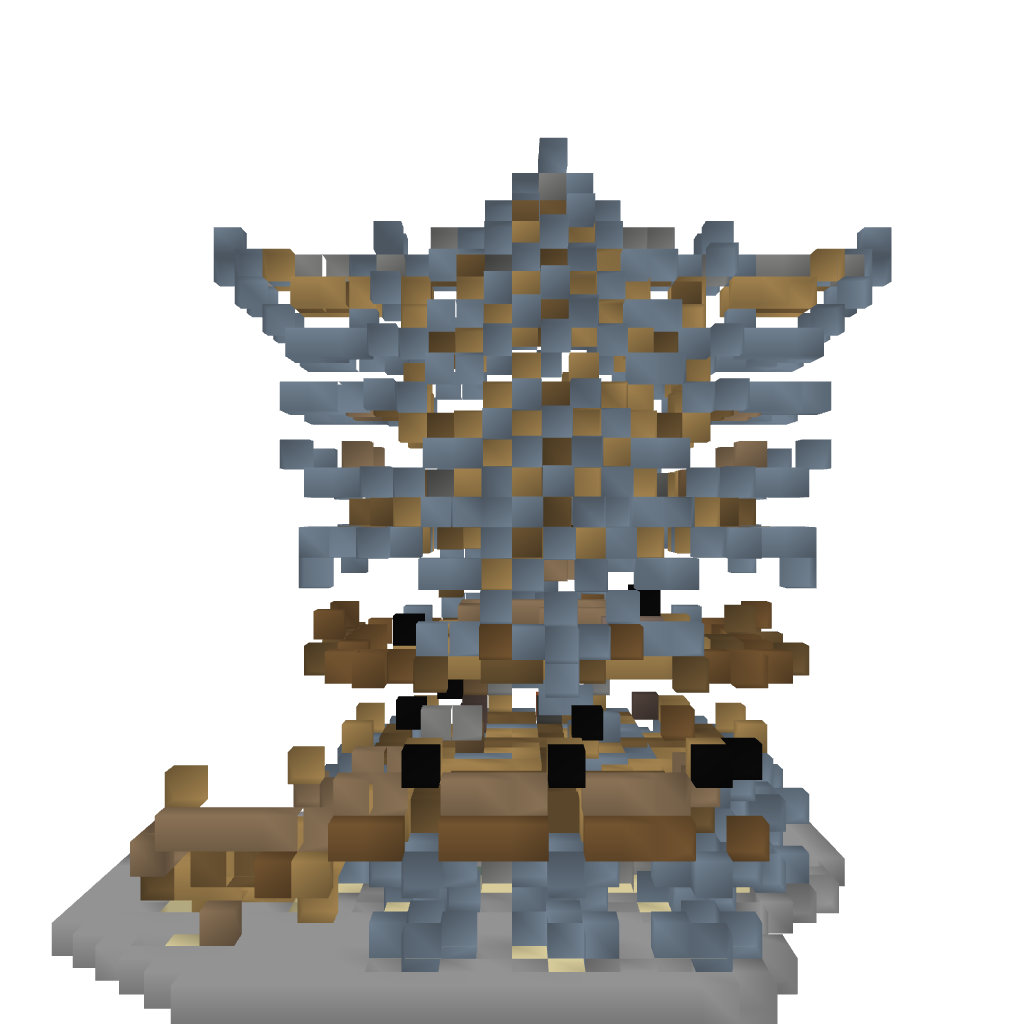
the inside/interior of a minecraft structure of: Nordic House